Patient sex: F
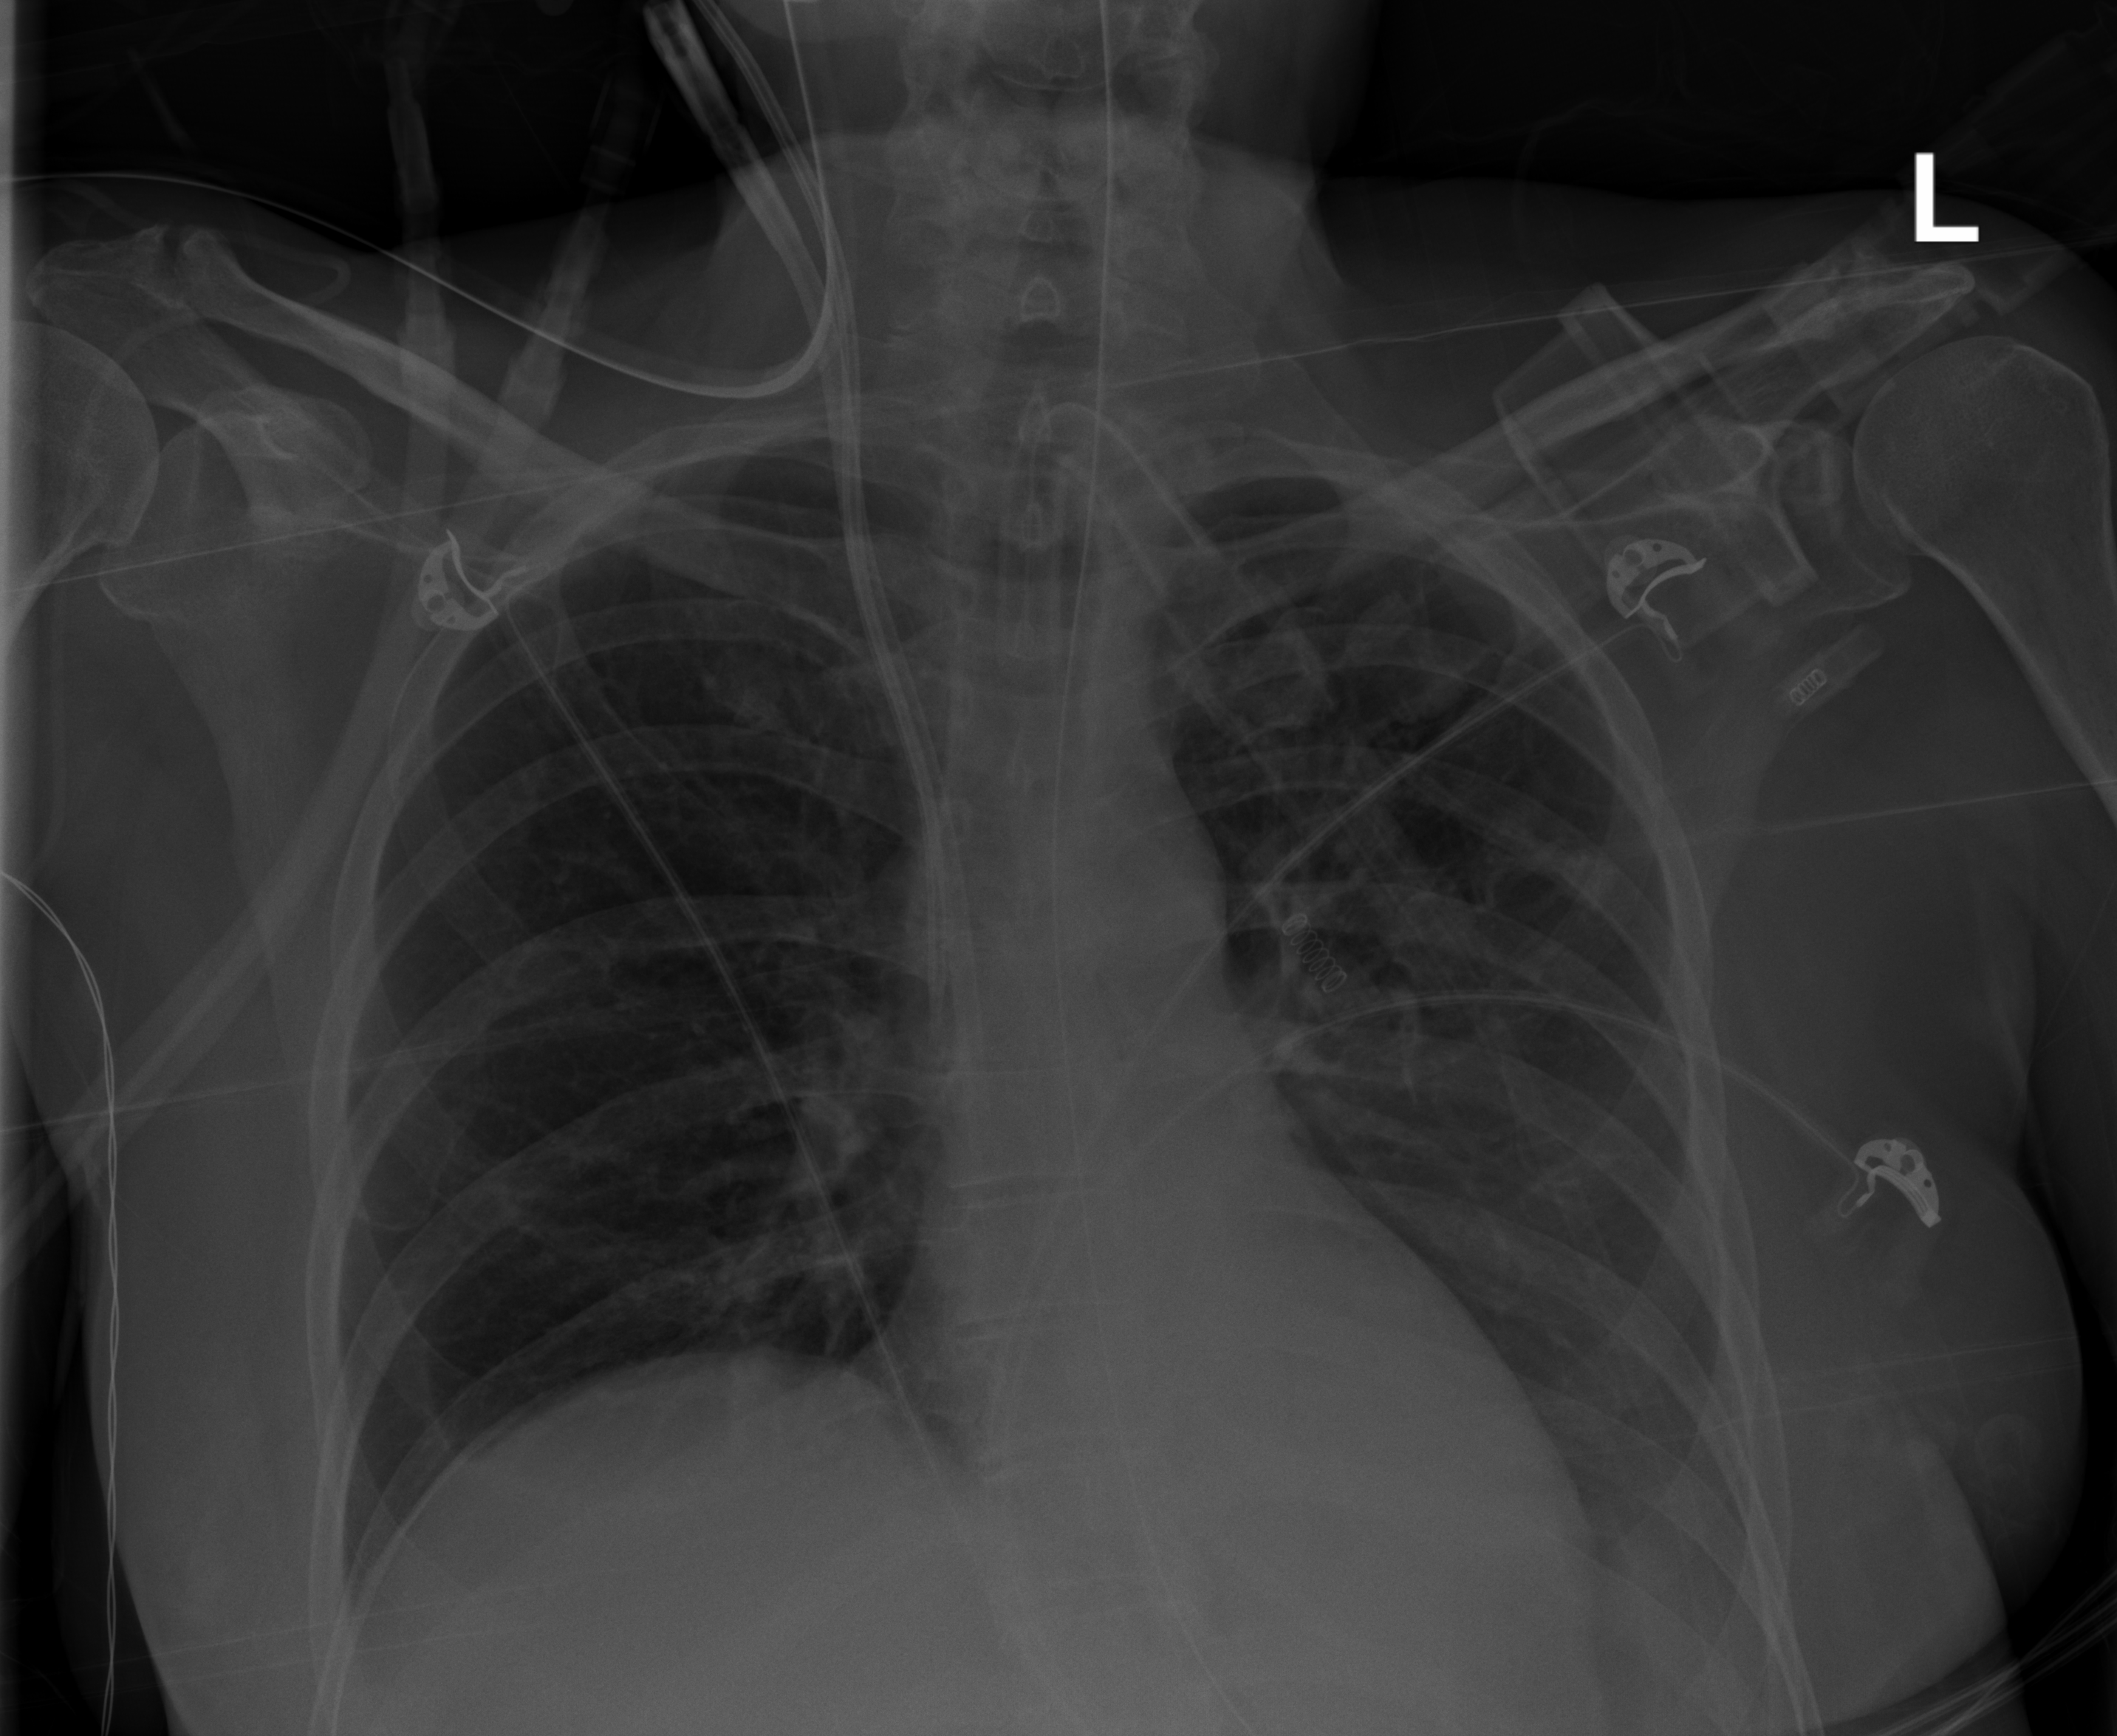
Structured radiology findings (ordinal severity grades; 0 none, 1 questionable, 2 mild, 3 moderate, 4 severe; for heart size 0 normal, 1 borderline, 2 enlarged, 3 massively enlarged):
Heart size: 1
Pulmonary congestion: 0
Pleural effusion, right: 0
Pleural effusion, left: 3
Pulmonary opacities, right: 0
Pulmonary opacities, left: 0
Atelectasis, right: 0
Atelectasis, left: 3